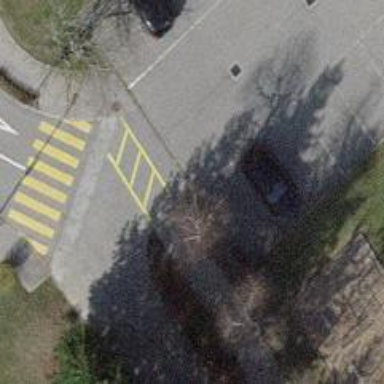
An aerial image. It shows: Marked road crossing with visible markings.